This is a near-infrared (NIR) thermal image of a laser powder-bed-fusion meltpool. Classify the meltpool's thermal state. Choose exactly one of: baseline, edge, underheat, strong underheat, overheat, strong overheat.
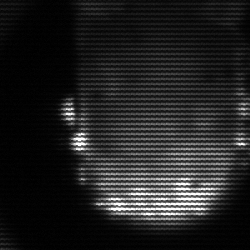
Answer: baseline